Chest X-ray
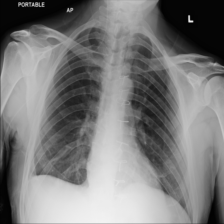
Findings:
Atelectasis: positive
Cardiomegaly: negative
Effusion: negative
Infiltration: negative
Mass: negative
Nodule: negative
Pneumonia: negative
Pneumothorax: negative
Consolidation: negative
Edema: negative
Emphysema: negative
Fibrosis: negative
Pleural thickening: negative
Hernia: negative